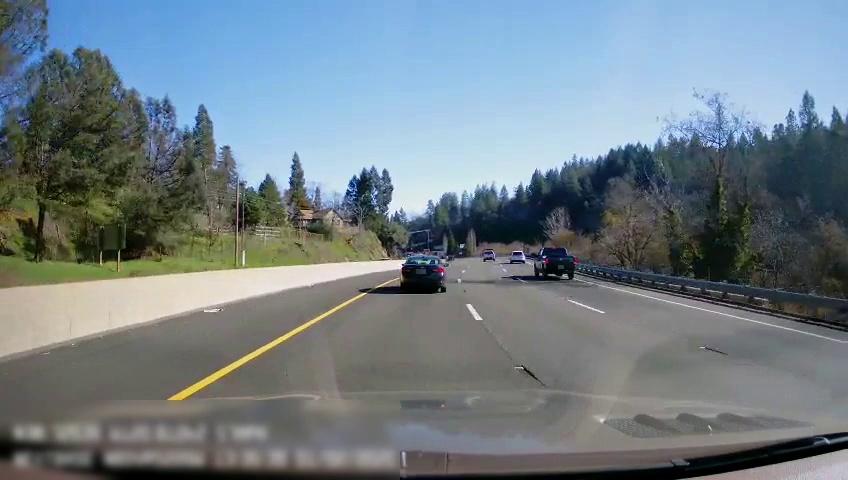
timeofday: Day
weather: Sunny
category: Drivable Space
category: Vehicles | Car
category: Vehicles | Truck
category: Vehicles | SUV
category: Vehicles | Truck
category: Vehicles | SUV
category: Lanes | Current Lane
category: Lanes | Current Lane
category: Lanes | Alternate Lane
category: Lanes | Alternate Lane